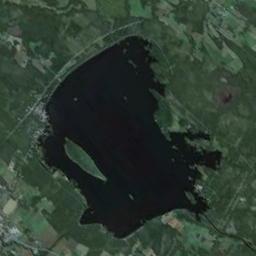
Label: lake